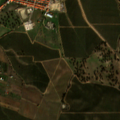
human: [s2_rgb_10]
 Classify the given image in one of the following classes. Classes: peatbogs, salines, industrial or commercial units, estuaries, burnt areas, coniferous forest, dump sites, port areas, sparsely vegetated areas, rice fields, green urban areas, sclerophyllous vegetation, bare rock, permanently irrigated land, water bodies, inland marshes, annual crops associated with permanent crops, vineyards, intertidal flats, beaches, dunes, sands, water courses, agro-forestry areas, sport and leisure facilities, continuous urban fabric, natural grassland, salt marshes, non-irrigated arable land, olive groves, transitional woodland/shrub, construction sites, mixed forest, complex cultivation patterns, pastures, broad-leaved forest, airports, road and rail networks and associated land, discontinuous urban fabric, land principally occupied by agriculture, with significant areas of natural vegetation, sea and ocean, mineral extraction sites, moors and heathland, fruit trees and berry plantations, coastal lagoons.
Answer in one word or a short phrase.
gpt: discontinuous urban fabric, olive groves, complex cultivation patterns, agro-forestry areas